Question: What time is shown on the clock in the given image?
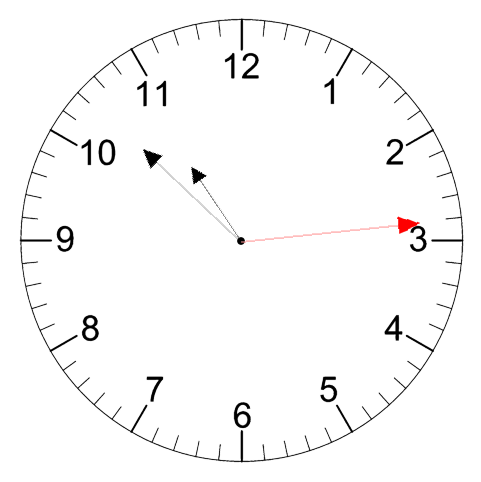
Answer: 10:52:14